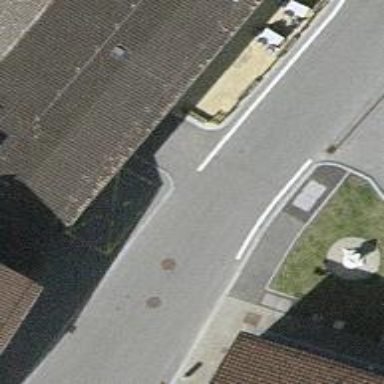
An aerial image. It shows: Bus stop with platform for public transport.